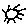
Label: sun